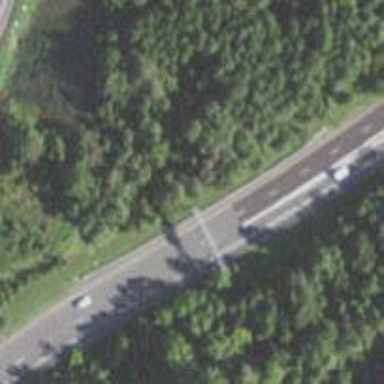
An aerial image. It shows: Motorway junction.